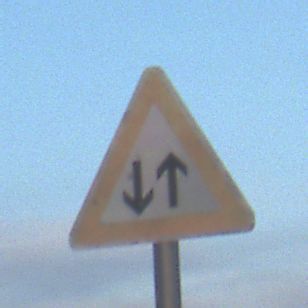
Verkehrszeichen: Gegenverkehr
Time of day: SunriseSunset
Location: Outdoor (Nature)
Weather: PartlyCloudy
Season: NotSpecified
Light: Natural